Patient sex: F
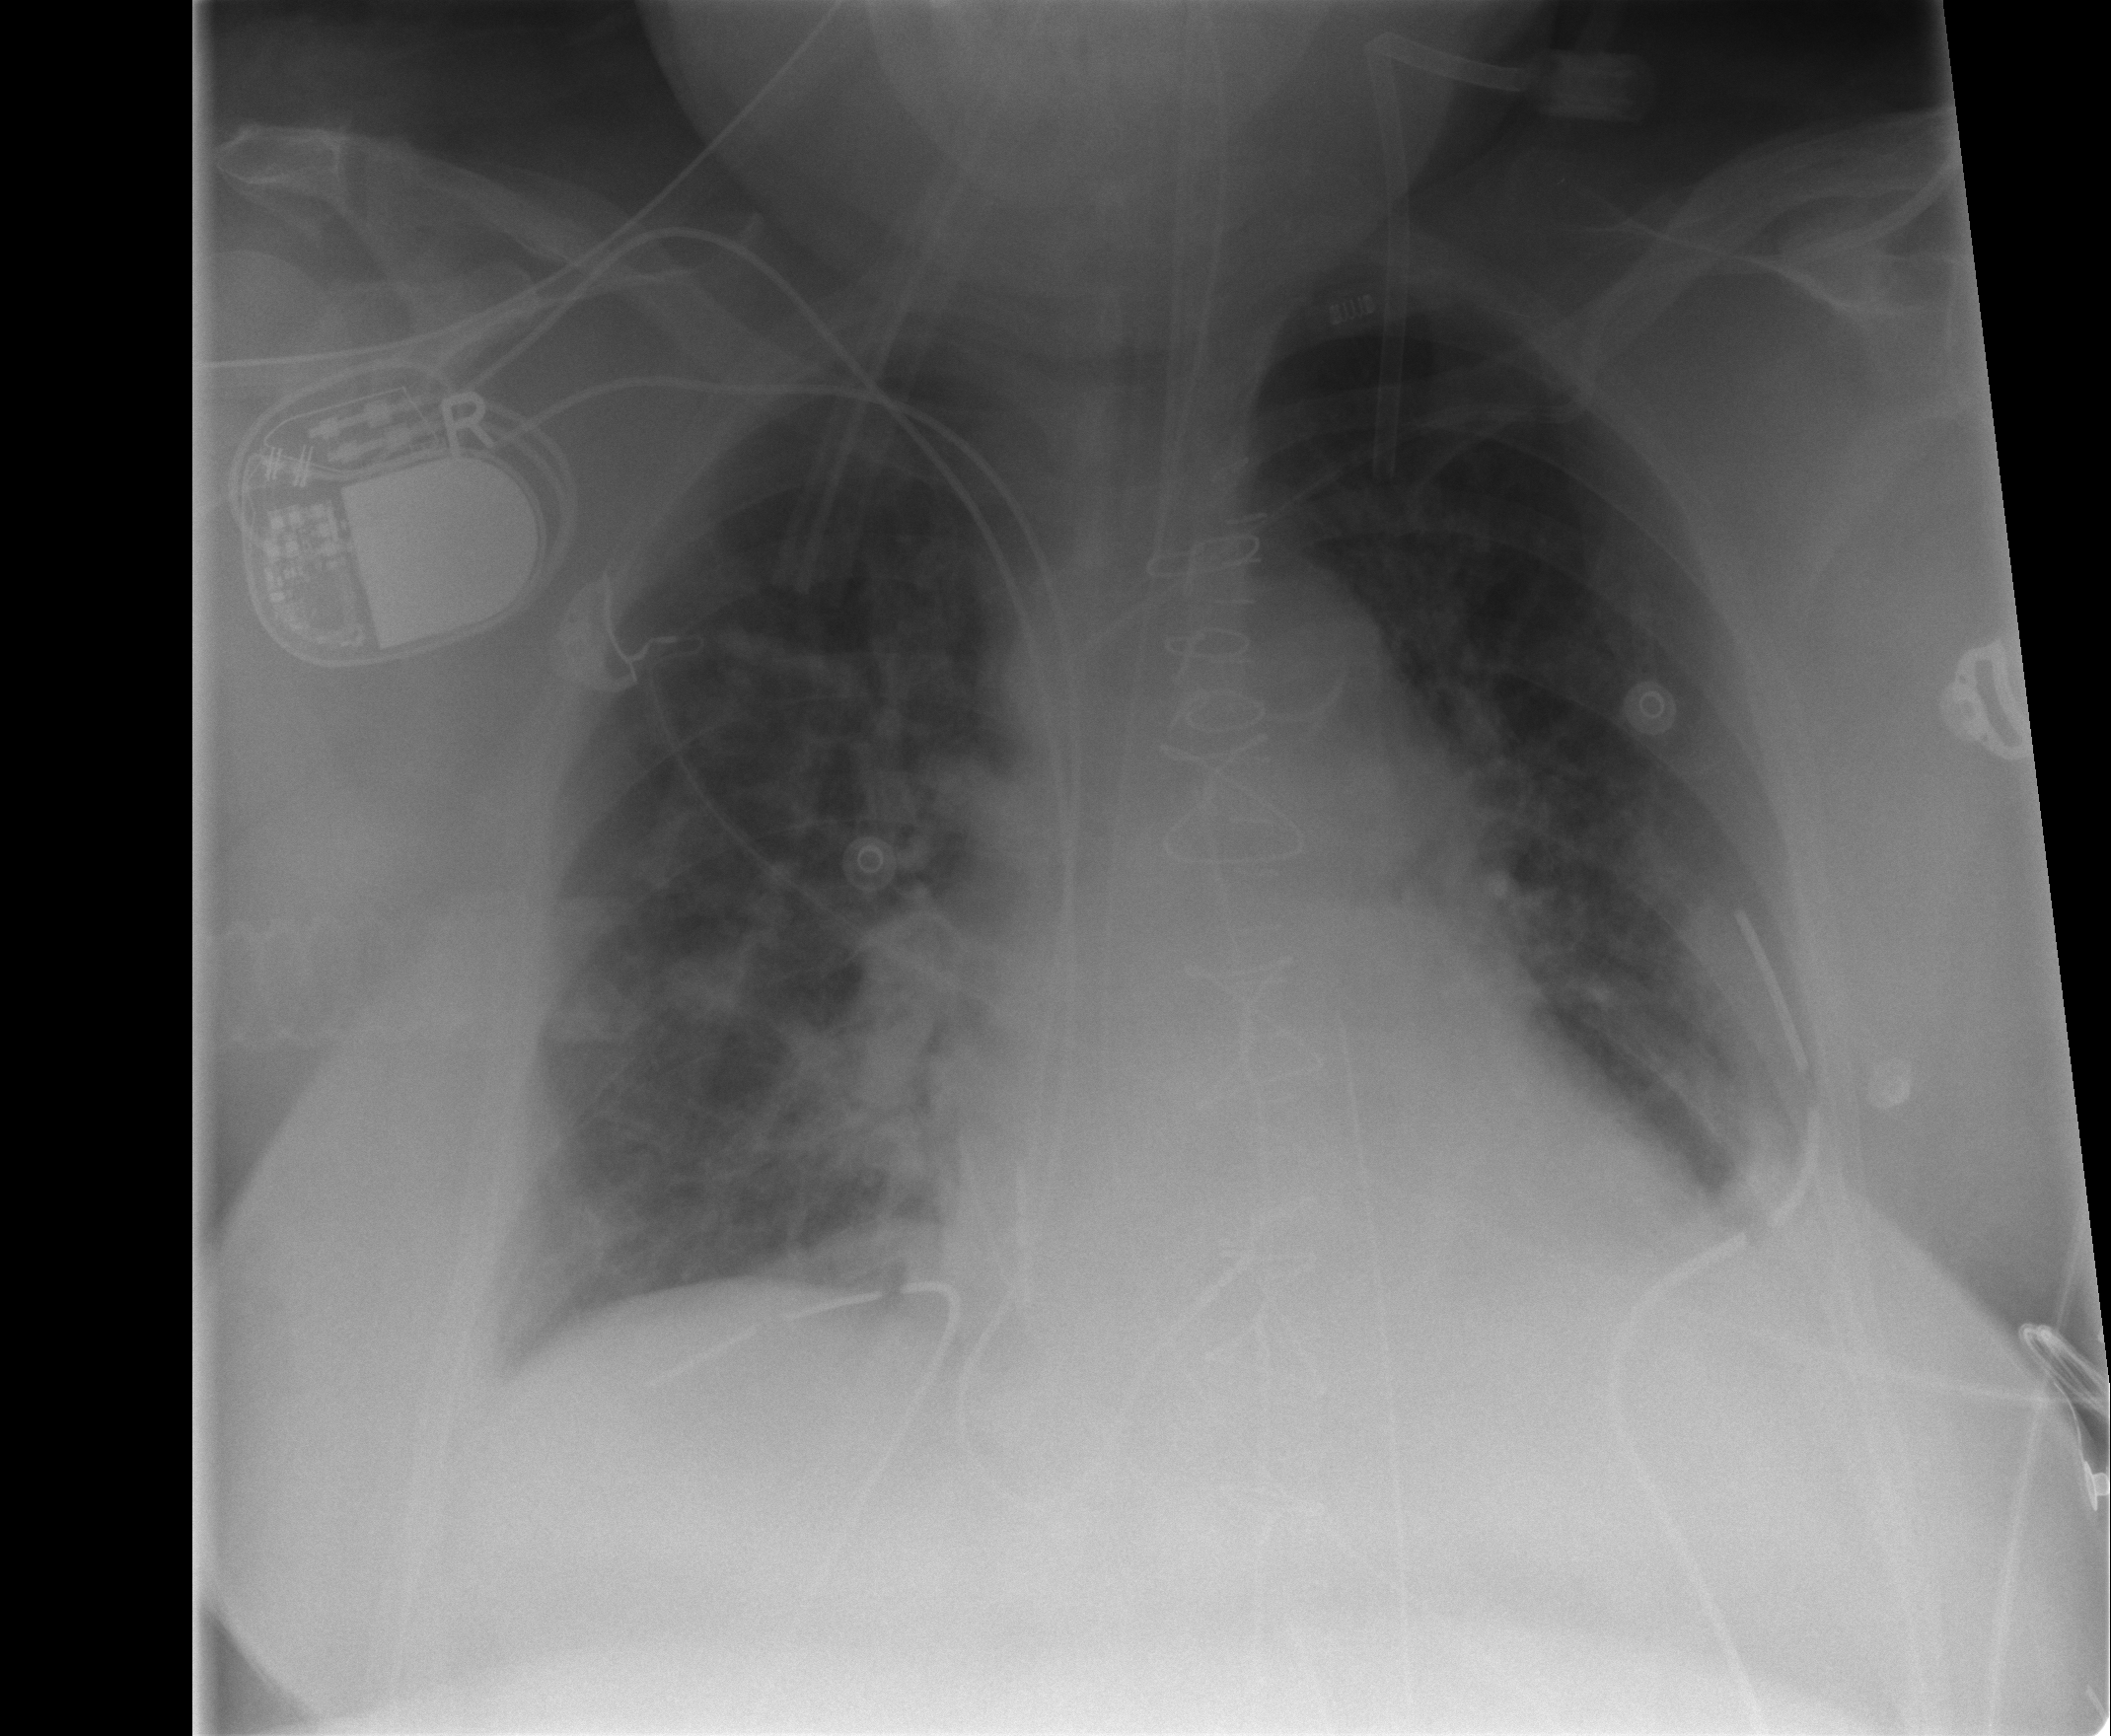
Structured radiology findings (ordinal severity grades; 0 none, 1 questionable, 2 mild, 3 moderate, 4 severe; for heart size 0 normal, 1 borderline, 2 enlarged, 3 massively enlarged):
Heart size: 2
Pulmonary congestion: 2
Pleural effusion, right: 1
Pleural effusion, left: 2
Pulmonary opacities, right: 0
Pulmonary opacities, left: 0
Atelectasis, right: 2
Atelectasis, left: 2